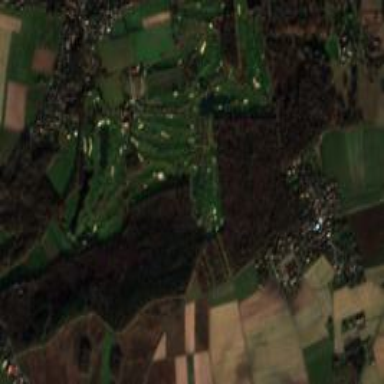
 popular destination for golf enthusiasts."